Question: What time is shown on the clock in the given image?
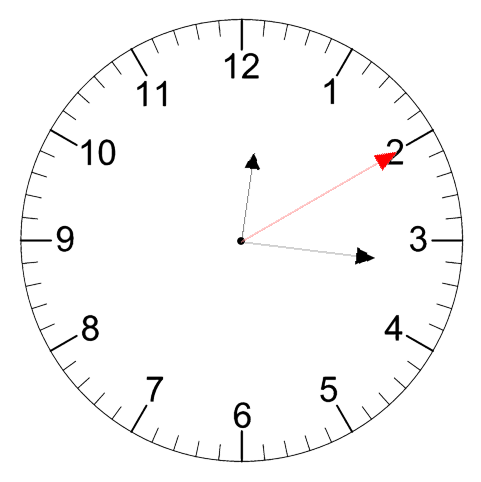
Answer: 12:16:10